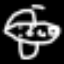
Label: airplane